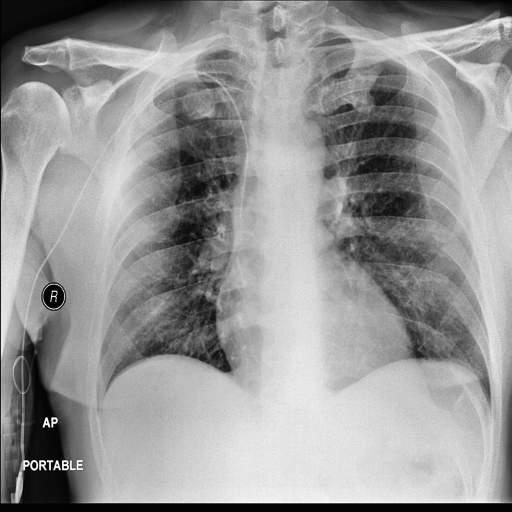
Finding: NORMAL